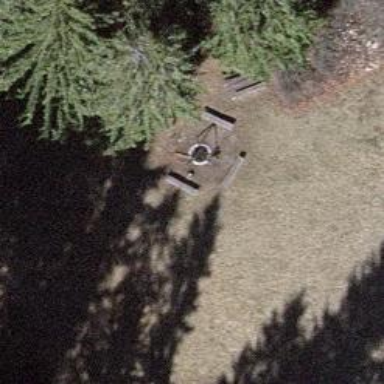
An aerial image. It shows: BBQ amenity.